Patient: sex F, age 76
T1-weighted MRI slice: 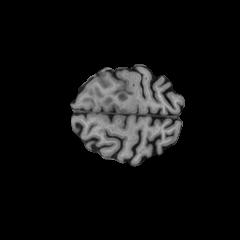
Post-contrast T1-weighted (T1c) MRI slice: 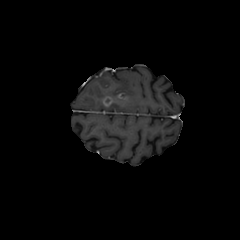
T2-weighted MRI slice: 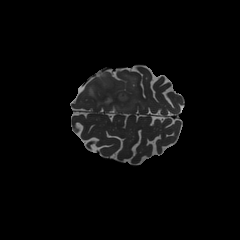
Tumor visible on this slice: yes
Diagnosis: Glioblastoma, IDH-wildtype
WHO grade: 4